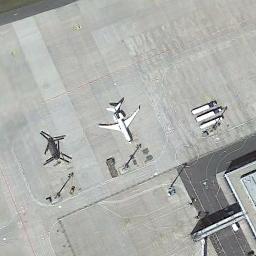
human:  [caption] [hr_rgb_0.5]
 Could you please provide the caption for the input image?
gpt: There are two airplanes and three cars parked on the runway .

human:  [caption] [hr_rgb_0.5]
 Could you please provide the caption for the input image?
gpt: An airplane was on the airport beside the building .

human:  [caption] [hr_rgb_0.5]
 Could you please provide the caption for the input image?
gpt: Here is a white plane and three trucks .

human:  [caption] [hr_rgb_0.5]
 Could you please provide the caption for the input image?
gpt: A white plane and a helicopter parked on the airport and some facilities beside .

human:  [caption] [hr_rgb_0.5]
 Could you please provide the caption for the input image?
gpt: Two planes are in the parking lot next to the building .